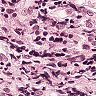
Metastatic tissue present: no